Question: I've recently dropped and added a few tables from my database-first generated model (asp.net mvc4).
Now, when i try to create a controller (via context menu add controller), and try to choose the new "Client" model from the list of available models, the dropdown list is out of sync, showing some old models that had been dropped still, but not showing any of the newly added models. (screenshot below)
What can I do to get this list of models updated so that I can continue? I've tried restarting VS, but the problem persists.
Thanks!

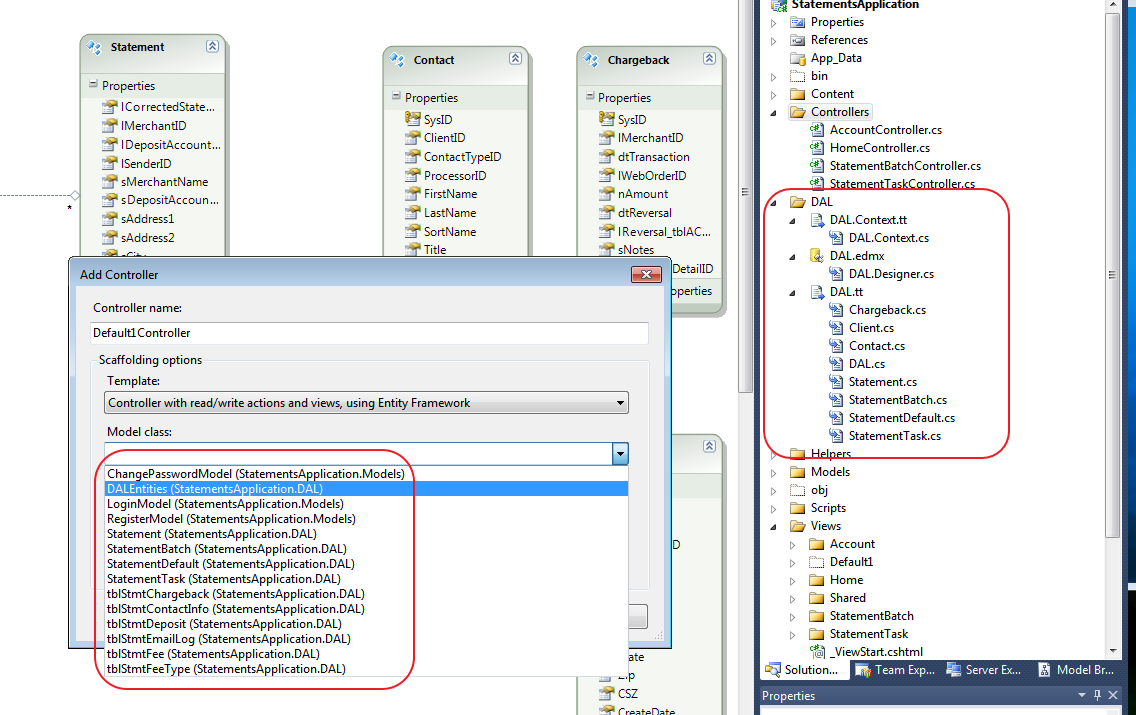
Answer: You have to rebuild the project for any new classes to show up.